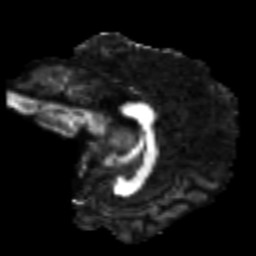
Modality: FA
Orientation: sagittal
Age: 27
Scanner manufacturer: siemens
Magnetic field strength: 3 T
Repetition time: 4.52 s
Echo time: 0.084 s